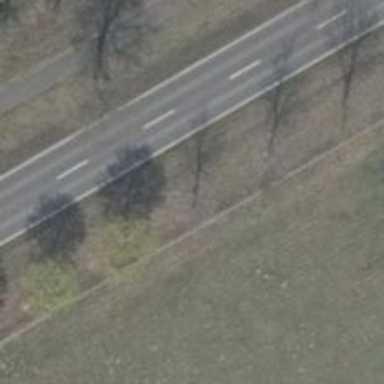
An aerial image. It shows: Avenue lined with deciduous broadleaved trees.